Interaction volume radius: 10 \u00c5
Interaction volume height: 25 \u00c5
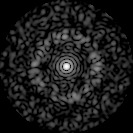
Disorder parameter: 0.8466